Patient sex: M
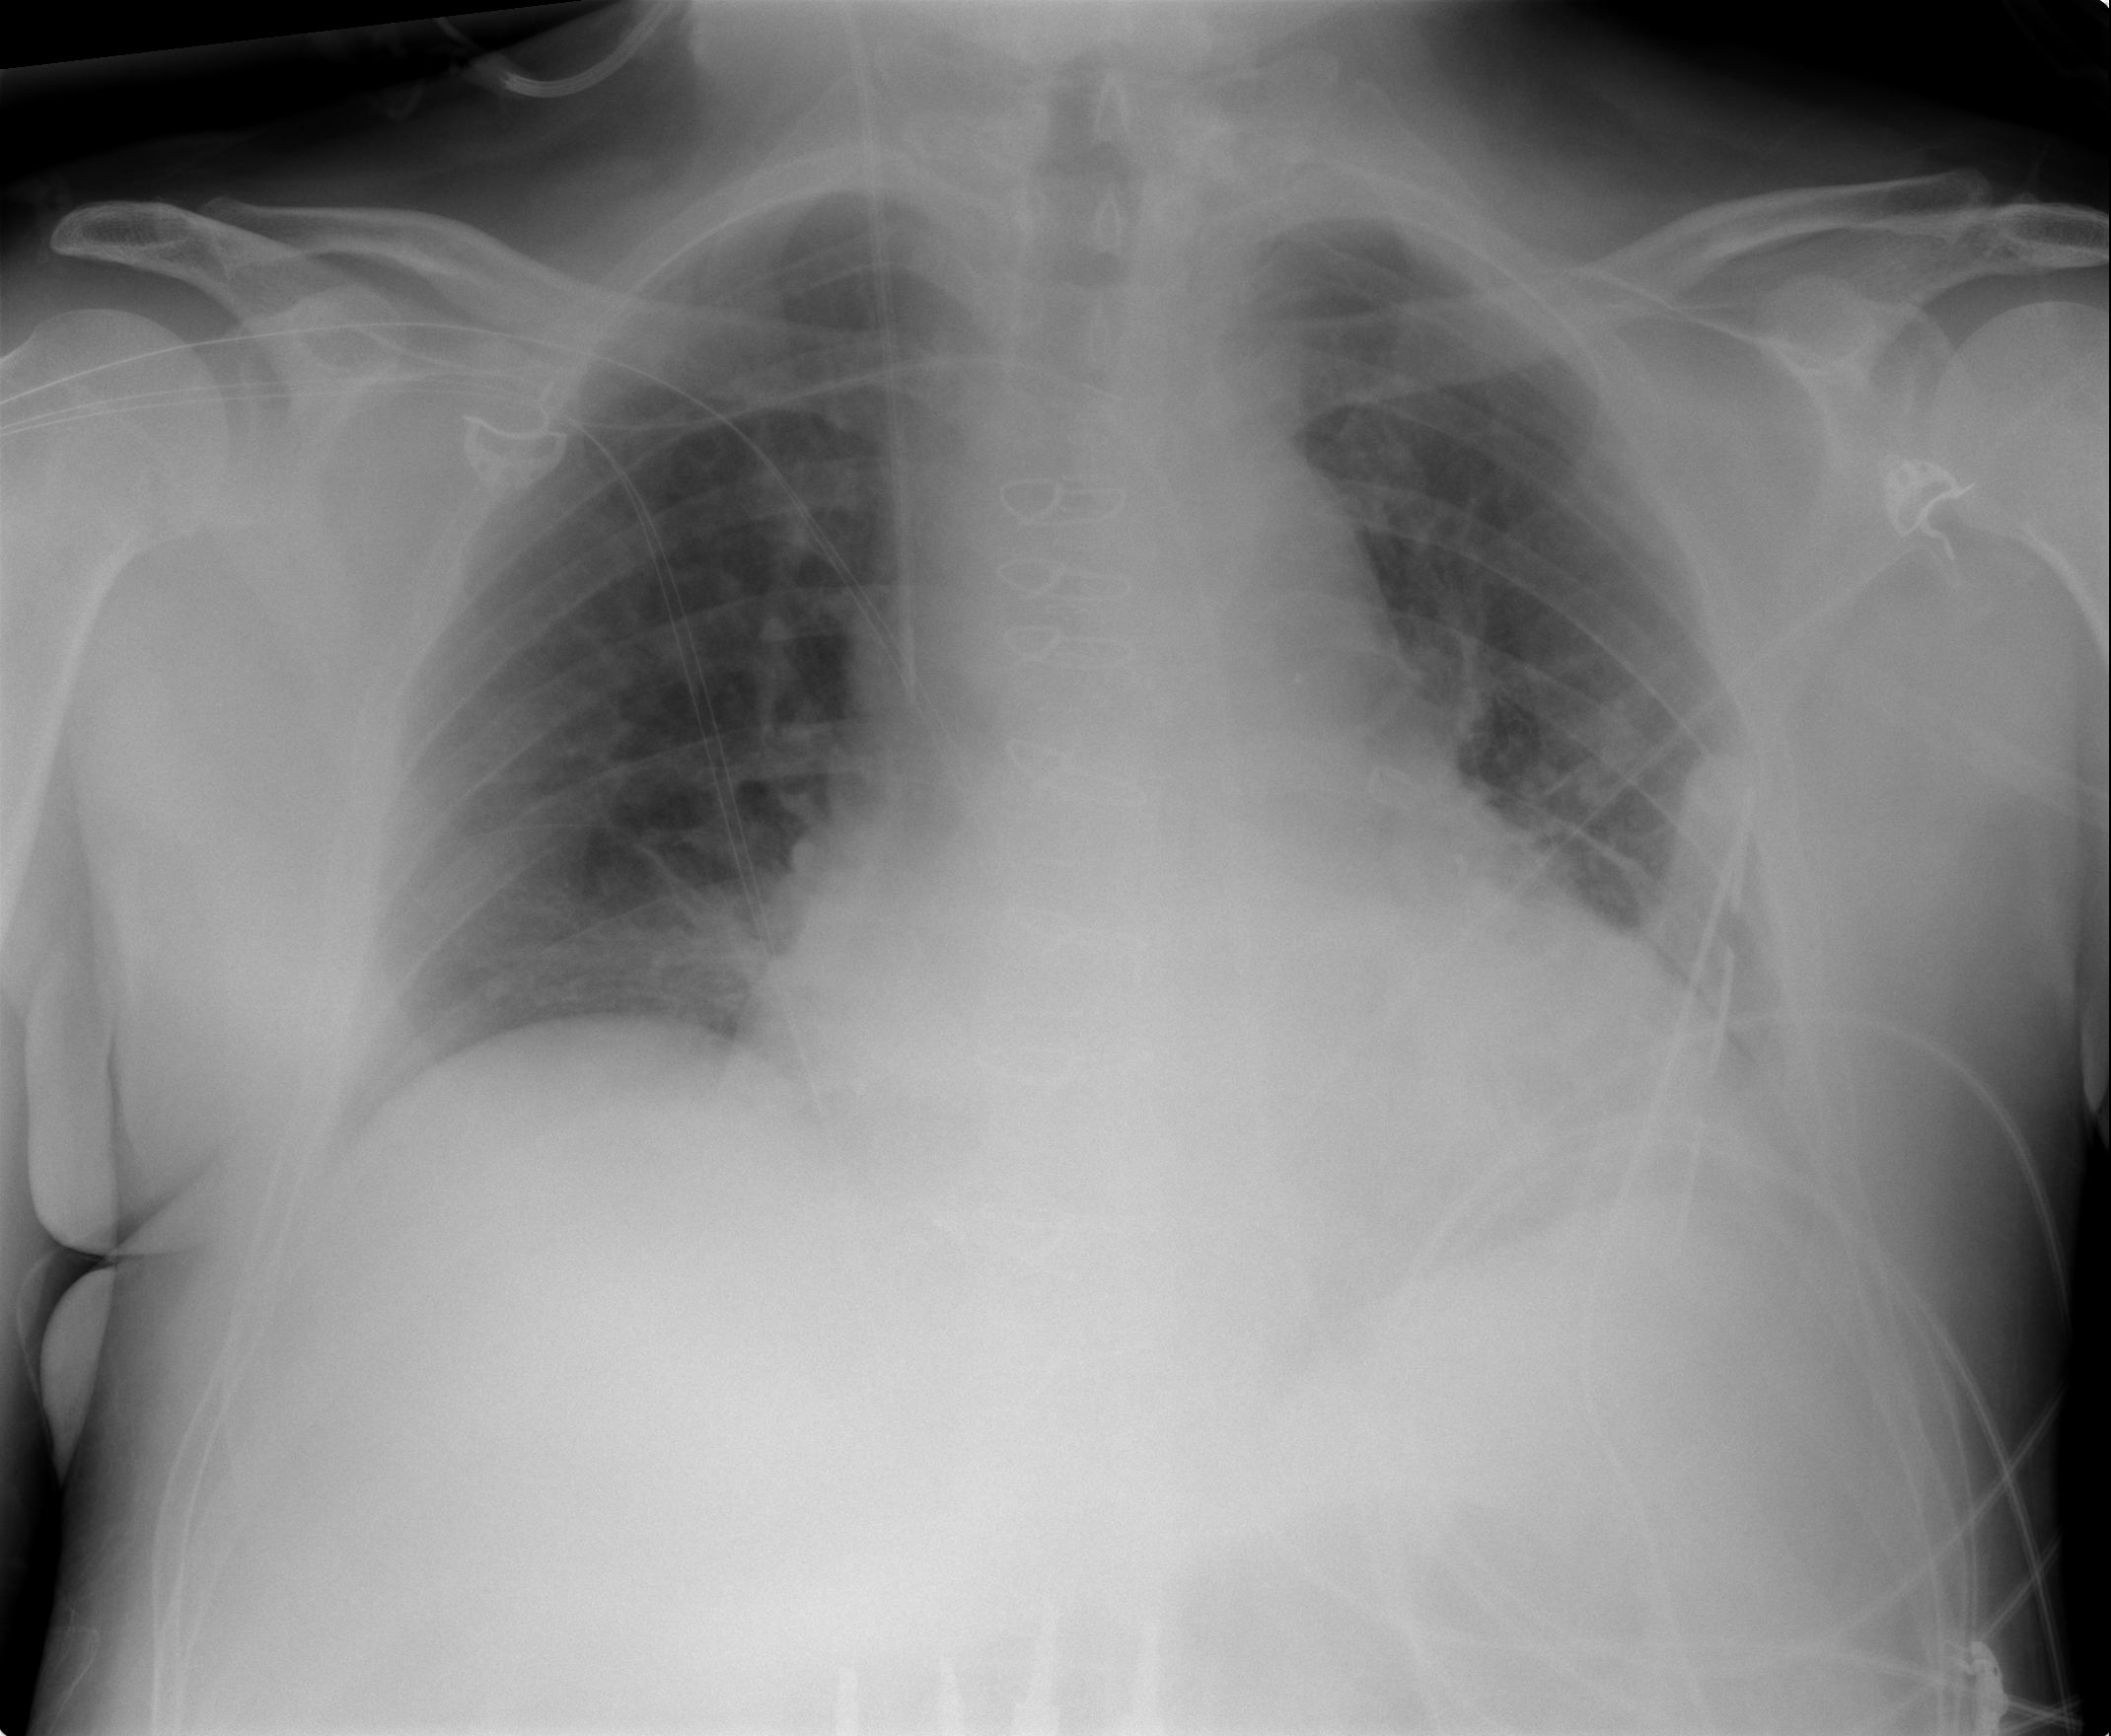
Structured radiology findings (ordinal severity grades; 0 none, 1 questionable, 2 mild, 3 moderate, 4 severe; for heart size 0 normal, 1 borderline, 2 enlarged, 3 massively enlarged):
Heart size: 0
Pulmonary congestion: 2
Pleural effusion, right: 1
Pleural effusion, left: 2
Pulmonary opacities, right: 0
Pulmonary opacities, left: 0
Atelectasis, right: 2
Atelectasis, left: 2